Field crop: tomato
Growth stage: 1
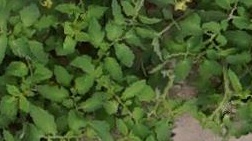
Species: tomato